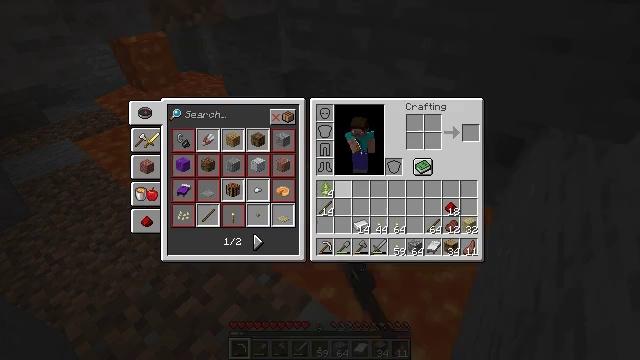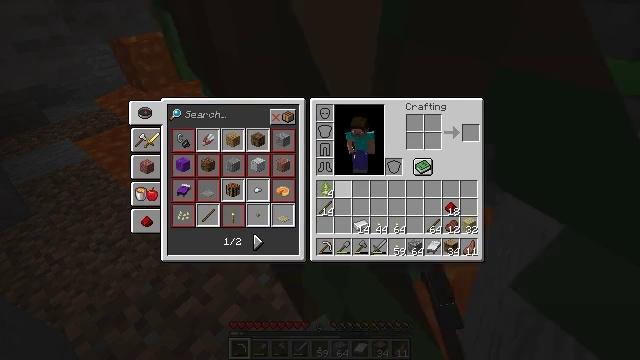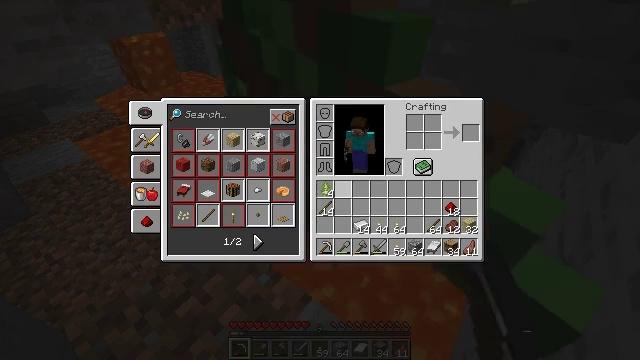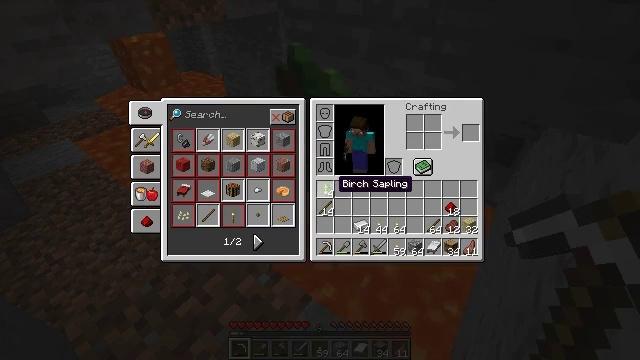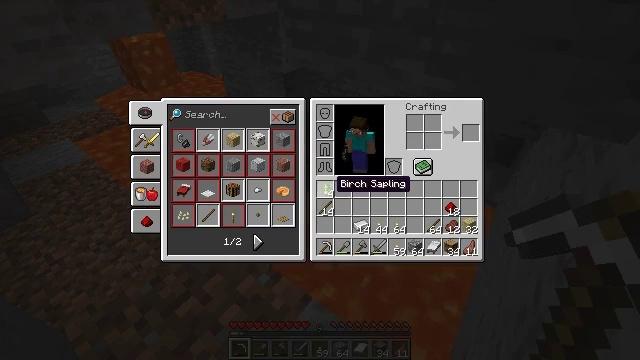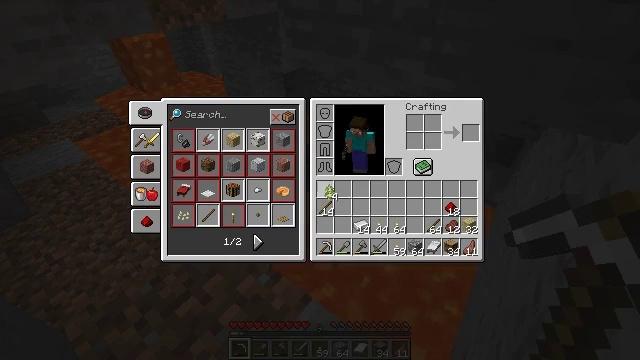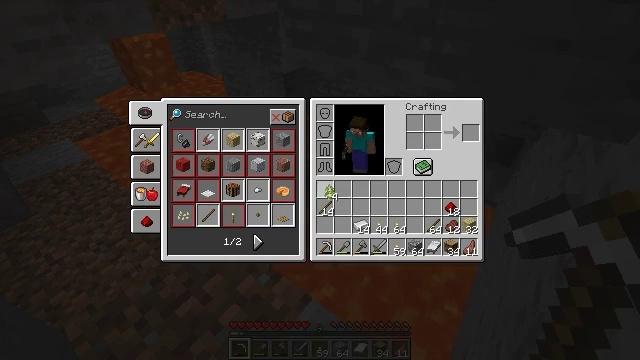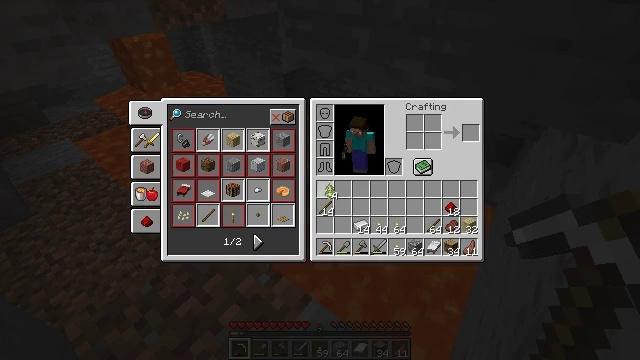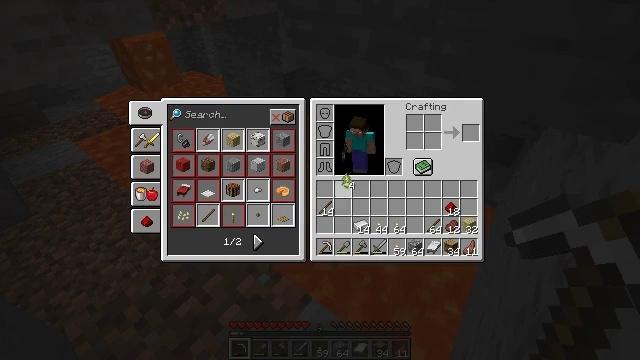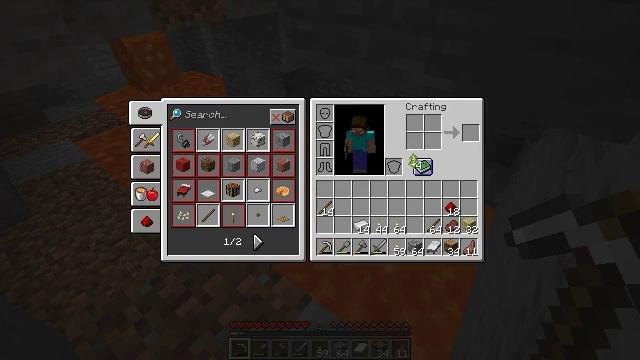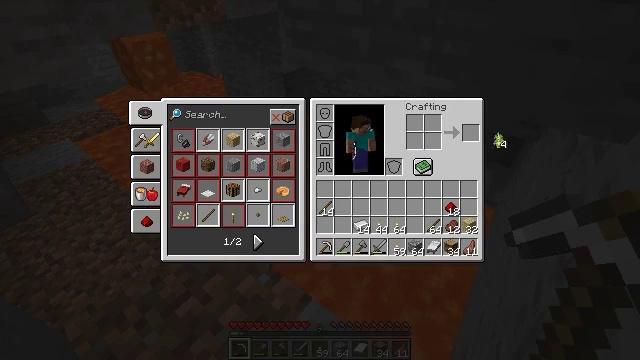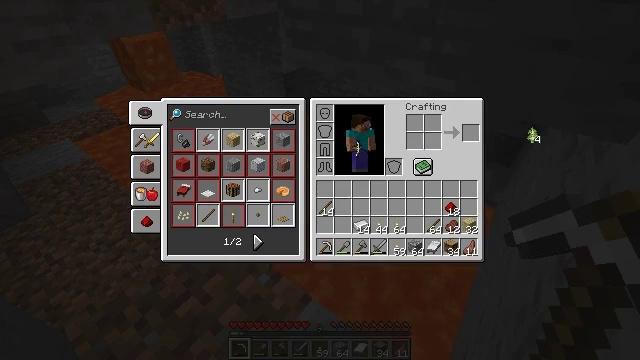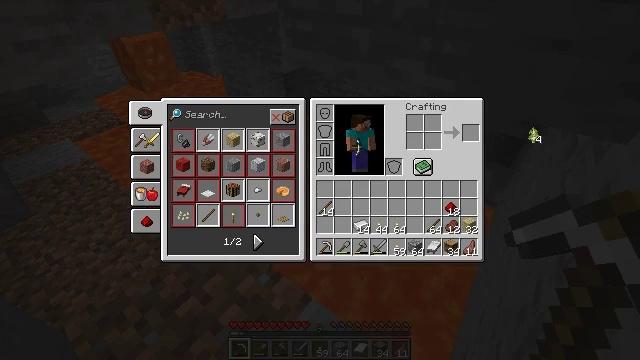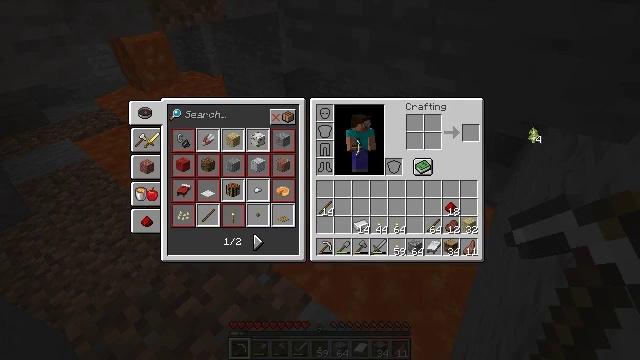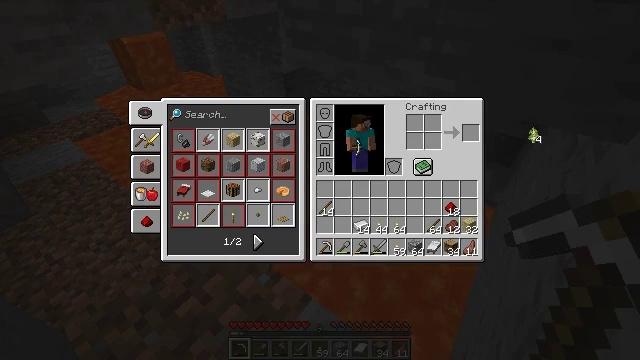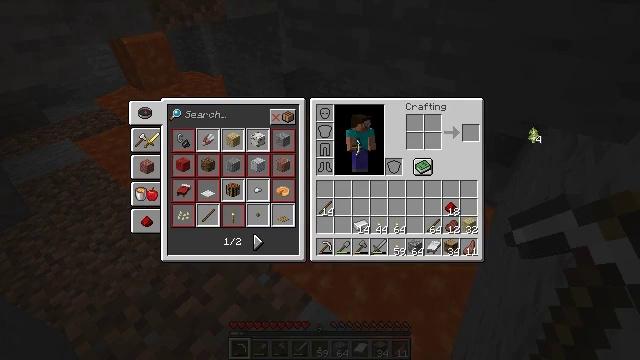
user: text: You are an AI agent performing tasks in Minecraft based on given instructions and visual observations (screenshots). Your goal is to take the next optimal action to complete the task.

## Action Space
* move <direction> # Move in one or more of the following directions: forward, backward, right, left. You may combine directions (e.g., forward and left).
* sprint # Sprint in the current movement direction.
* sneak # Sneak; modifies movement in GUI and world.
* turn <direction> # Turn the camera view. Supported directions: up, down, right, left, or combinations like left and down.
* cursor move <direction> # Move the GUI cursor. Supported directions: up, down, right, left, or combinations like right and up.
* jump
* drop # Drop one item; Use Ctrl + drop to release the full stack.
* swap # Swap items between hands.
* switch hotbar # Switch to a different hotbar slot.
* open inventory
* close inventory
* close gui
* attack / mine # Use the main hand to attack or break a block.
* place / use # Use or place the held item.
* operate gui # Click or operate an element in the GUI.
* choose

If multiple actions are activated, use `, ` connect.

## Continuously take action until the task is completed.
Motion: motion action
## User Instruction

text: Remove a birch sapling from the inventory.
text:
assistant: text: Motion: open gui
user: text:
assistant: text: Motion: no_op
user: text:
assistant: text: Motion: no_op
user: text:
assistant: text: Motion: no_op
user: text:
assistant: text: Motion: operate gui
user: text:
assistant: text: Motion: operate gui
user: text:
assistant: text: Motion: operate gui
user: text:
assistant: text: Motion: cursor move right and up
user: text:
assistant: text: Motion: cursor move right and up
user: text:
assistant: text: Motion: cursor move right and up
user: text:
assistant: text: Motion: cursor move right
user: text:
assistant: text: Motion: no_op
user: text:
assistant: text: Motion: no_op
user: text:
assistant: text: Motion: no_op
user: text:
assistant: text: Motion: operate gui
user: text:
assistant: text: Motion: operate gui
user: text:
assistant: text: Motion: operate gui
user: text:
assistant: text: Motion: cursor move left and down
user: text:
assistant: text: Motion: cursor move left and down
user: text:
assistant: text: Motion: cursor move left and down
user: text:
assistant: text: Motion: cursor move left and down
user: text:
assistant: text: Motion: cursor move left
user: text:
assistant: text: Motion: no_op